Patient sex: M
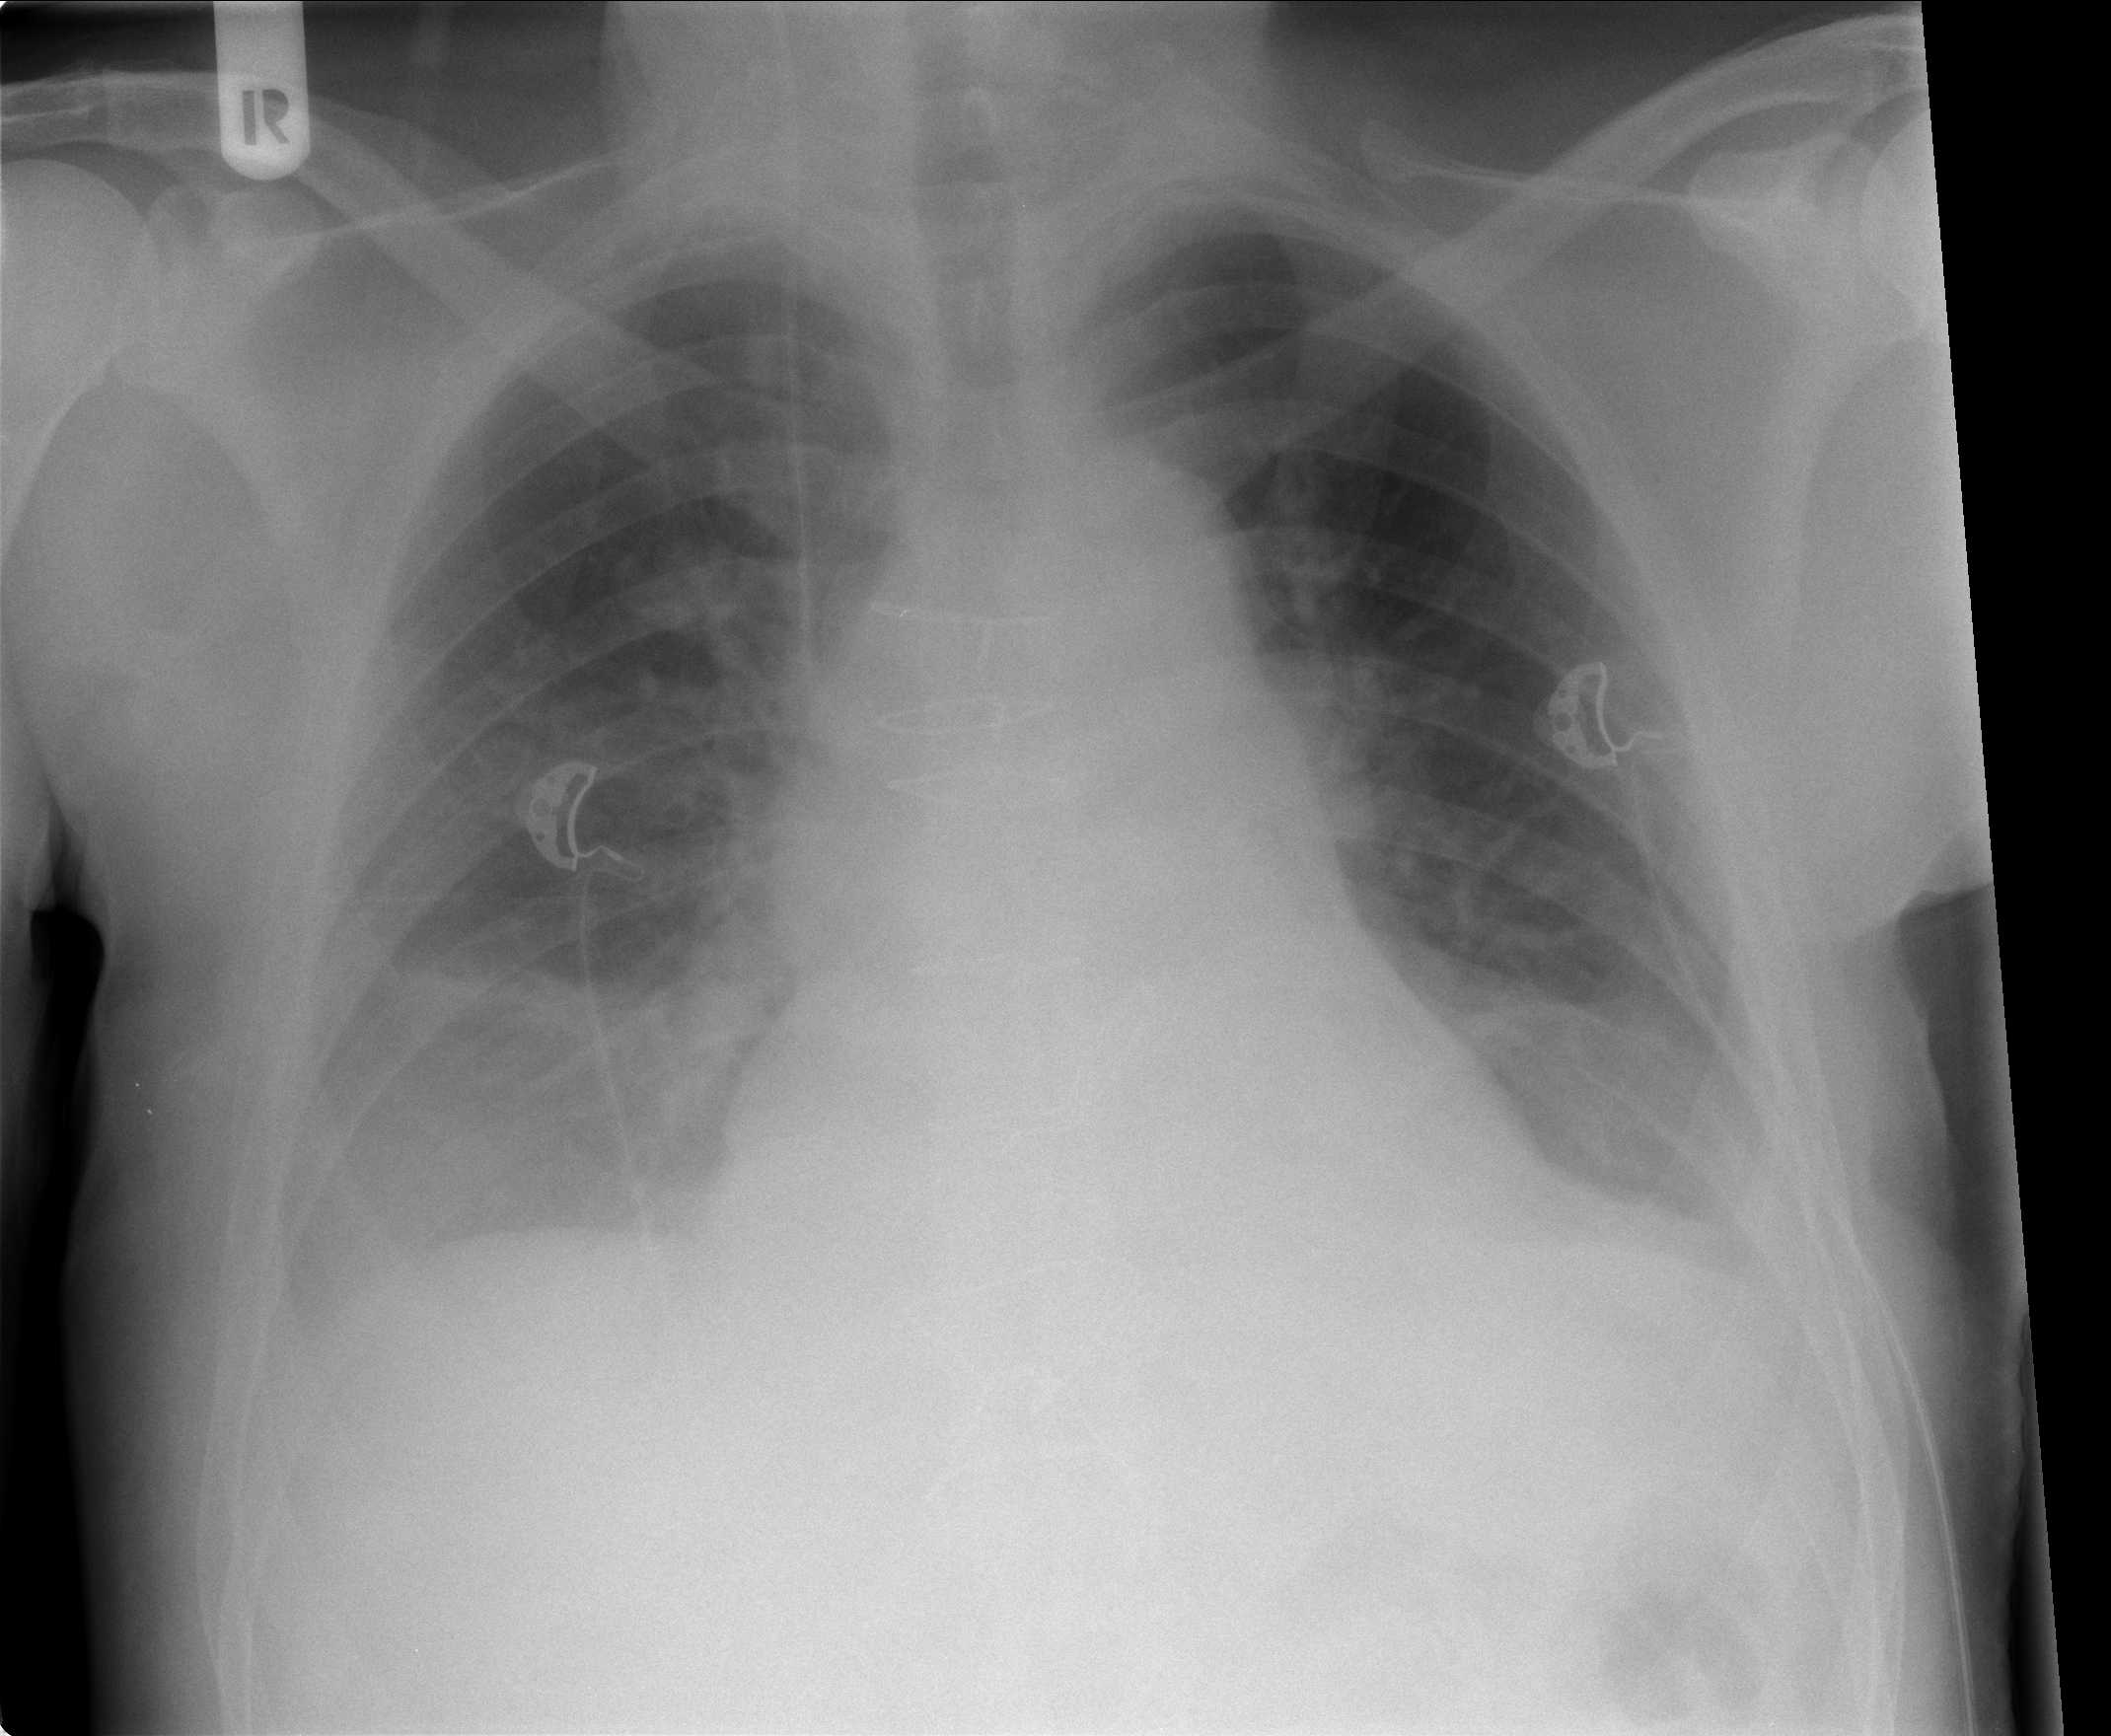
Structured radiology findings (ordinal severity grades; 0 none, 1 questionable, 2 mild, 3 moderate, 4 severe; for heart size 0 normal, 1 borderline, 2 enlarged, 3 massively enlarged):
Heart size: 1
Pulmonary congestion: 2
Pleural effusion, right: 2
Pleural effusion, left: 2
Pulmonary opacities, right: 0
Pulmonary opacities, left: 0
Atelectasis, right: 2
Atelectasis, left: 0